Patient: sex M, age 62
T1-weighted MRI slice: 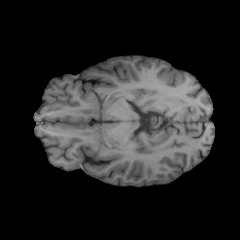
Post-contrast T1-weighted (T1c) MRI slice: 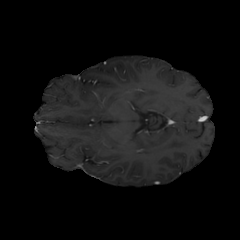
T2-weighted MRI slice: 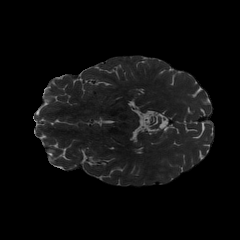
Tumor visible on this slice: no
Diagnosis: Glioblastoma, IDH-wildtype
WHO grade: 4